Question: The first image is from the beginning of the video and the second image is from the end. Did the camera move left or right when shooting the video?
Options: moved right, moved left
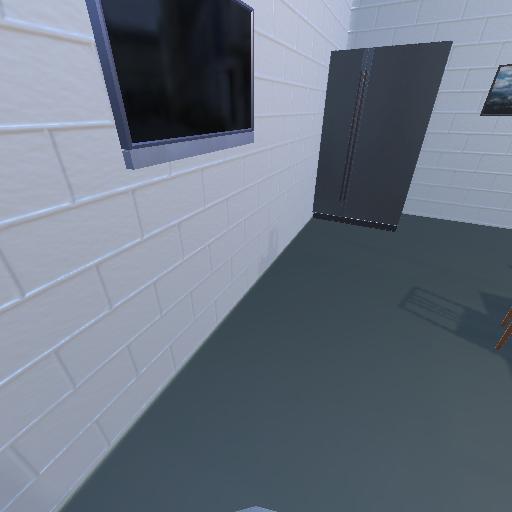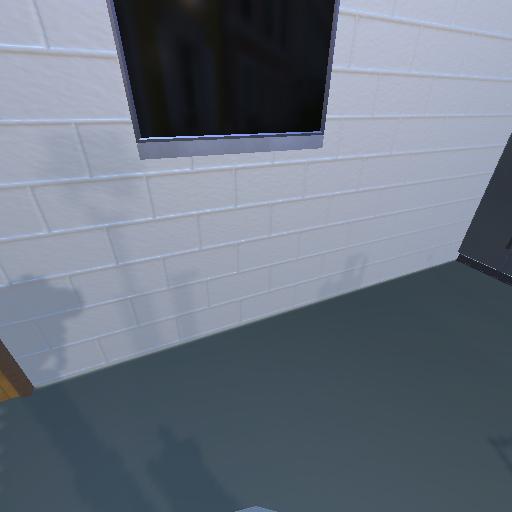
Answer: moved right